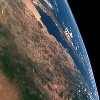
Label: land